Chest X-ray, PA view. Patient: 68 years old, sex M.
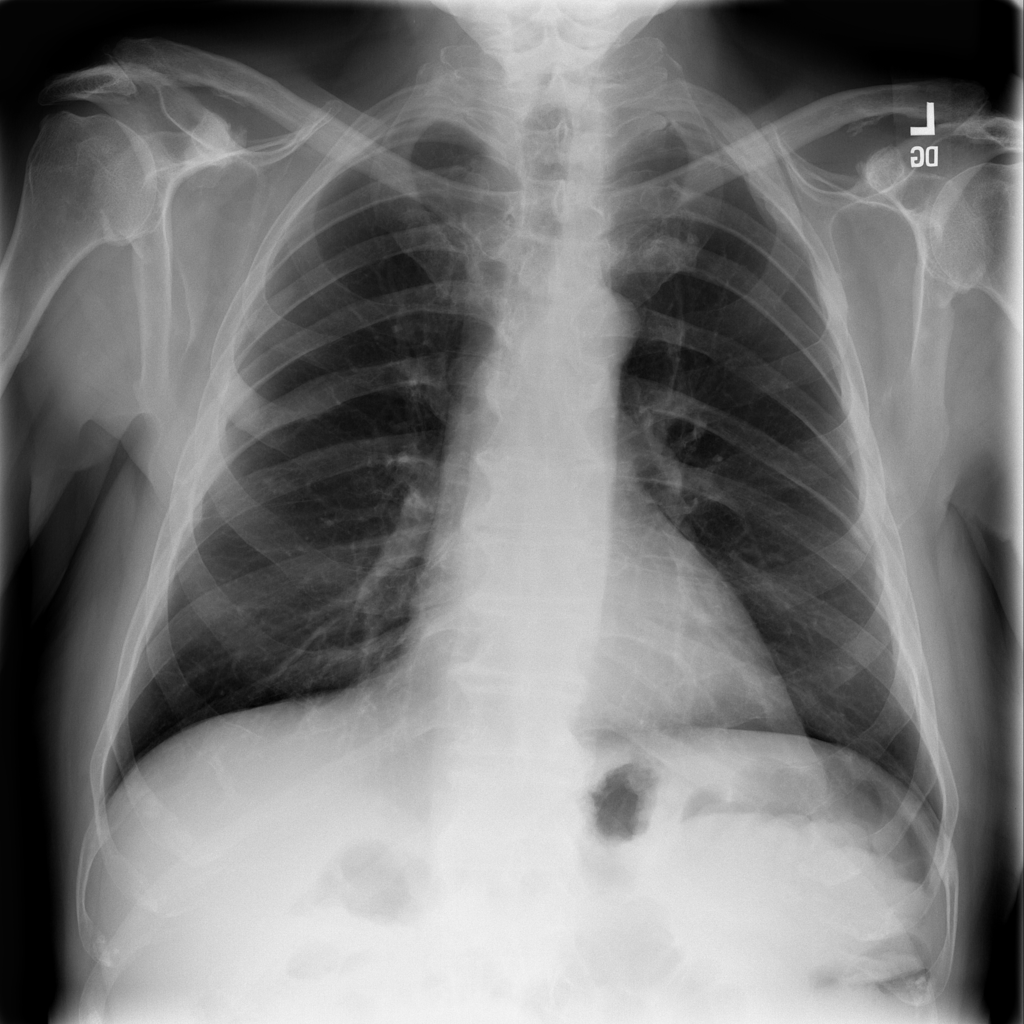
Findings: No Finding